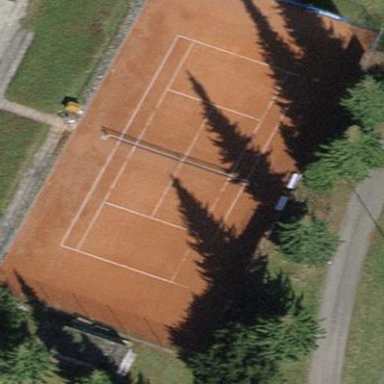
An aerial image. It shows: Tennis court in leisure pitch.